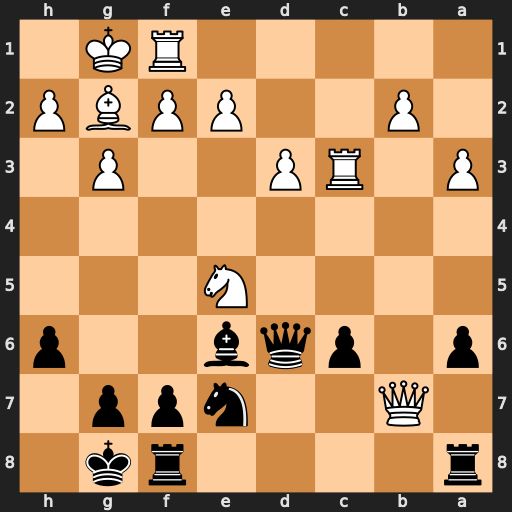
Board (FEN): r4rk1/1Q2npp1/p1pqb2p/4N3/8/P1RP2P1/1P2PPBP/5RK1
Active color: b
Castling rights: -
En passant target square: -
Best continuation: Rfb8 Rxc6 Nxc6